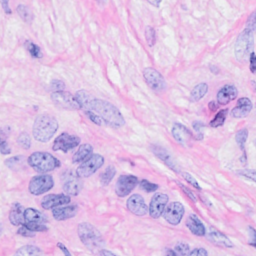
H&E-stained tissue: Breast